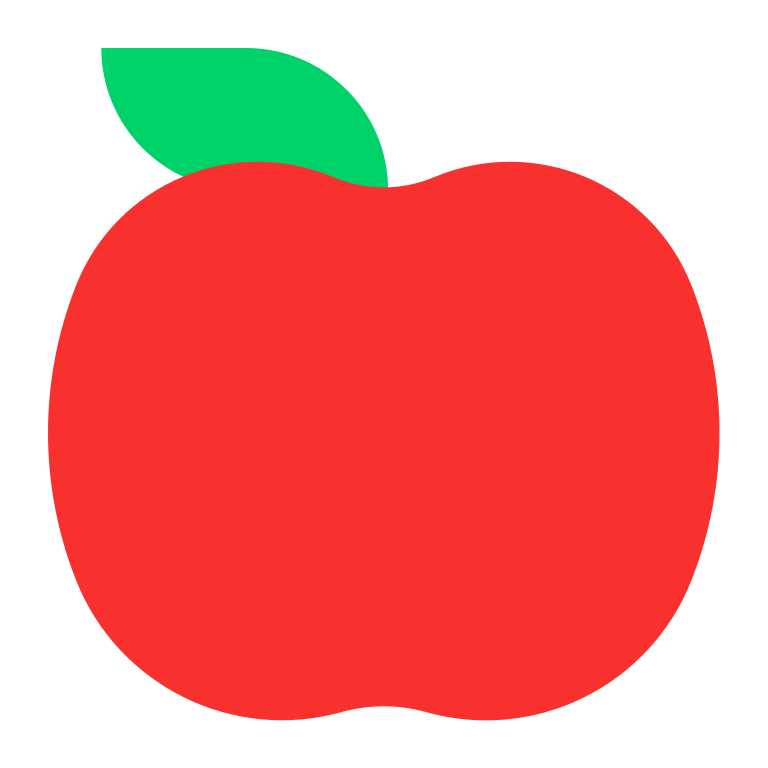
red apple flat